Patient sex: M
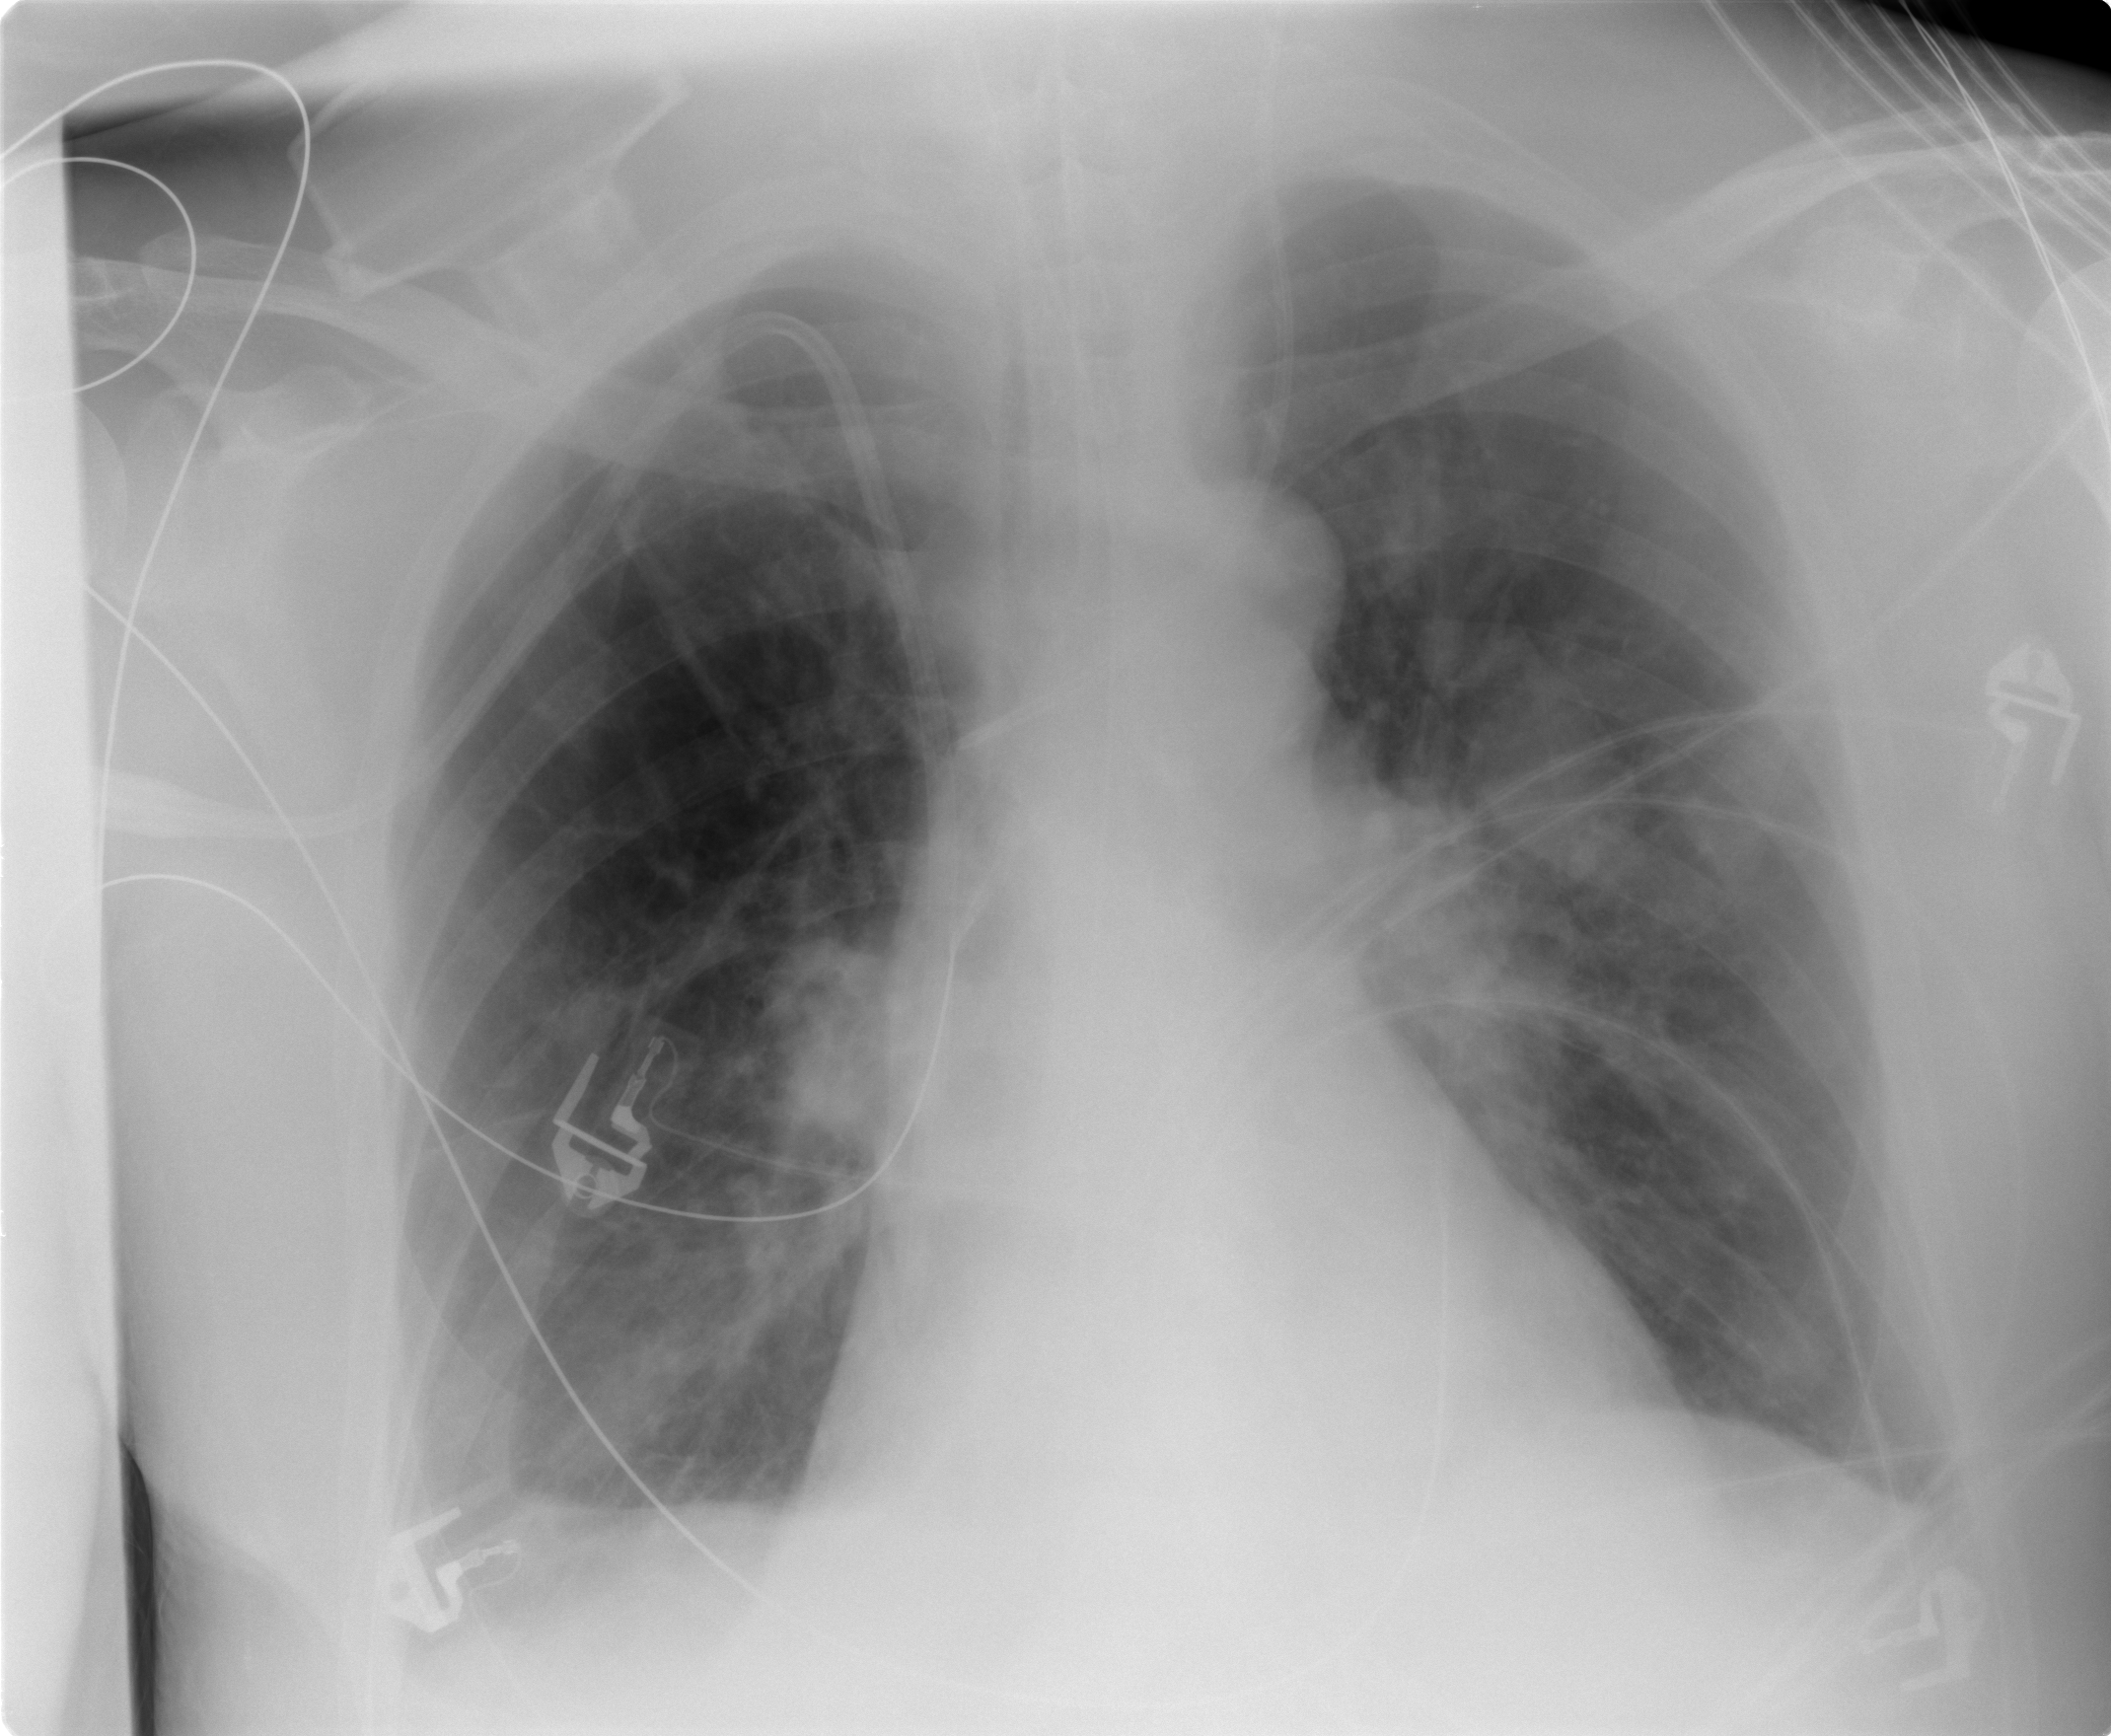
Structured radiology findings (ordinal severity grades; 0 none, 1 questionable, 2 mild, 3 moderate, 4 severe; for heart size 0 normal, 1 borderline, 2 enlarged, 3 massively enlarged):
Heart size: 0
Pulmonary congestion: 2
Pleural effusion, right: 2
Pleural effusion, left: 2
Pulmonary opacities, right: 2
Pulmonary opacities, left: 2
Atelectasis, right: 2
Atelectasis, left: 2